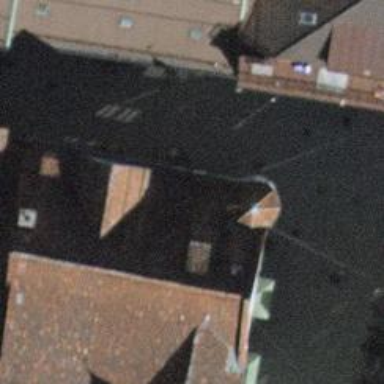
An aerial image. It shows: Furniture shop.